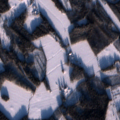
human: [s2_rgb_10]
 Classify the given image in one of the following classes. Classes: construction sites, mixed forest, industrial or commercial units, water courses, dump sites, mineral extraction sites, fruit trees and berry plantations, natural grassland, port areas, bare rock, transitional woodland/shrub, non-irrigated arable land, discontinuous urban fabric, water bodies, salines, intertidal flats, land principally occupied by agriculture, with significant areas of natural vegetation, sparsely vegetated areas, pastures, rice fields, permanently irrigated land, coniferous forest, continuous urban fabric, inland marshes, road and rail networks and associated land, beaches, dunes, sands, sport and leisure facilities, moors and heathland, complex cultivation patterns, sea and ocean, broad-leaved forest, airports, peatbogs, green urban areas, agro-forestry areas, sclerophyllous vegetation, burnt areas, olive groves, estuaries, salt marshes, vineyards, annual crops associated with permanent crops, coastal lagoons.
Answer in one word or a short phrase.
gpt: land principally occupied by agriculture, with significant areas of natural vegetation, mixed forest, transitional woodland/shrub